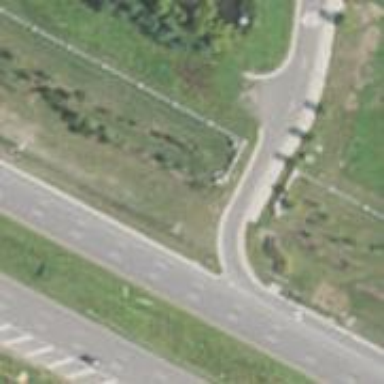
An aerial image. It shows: Trunk link road with asphalt surface.